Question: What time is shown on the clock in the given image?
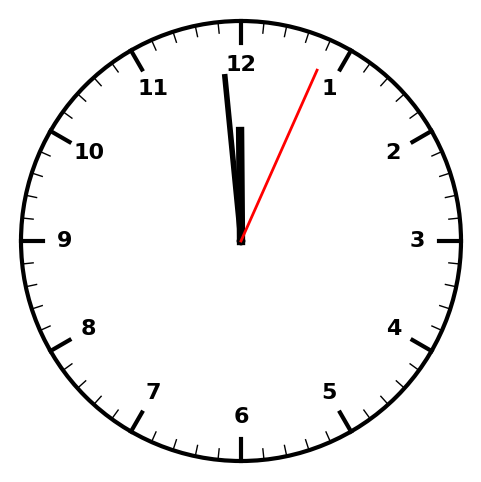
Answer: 11:59:04